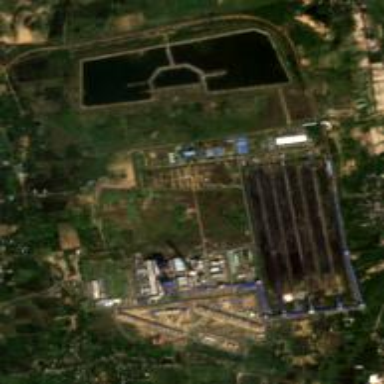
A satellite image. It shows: Industrial area with coal power plant surrounded by fence.